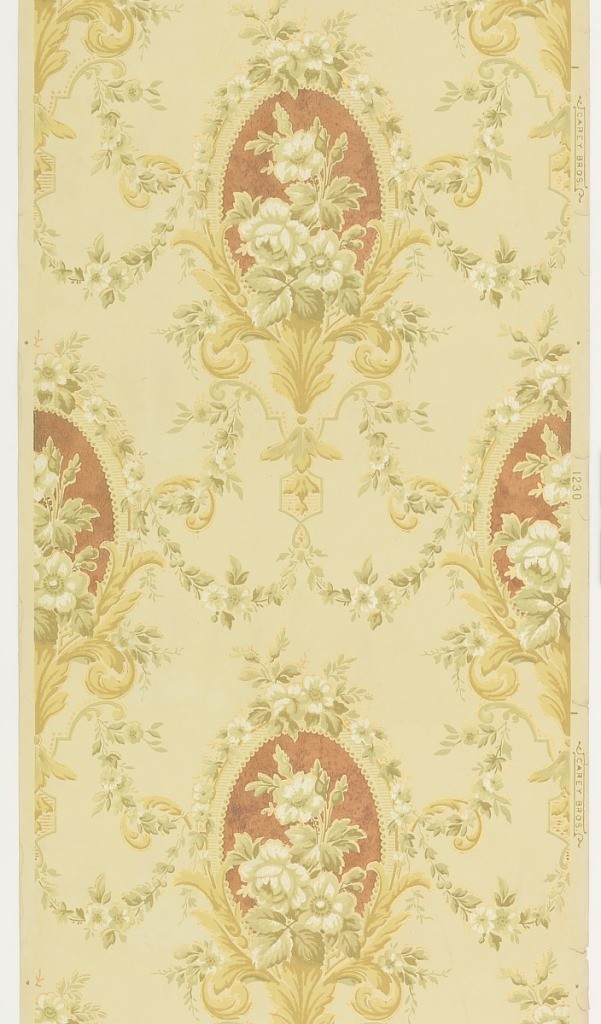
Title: Sidewall
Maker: Carey Bros. W.P. Mfg. Co., Philadelphia, Pennsylvania, founded 1882
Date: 1905–1915
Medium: Machine-printed paper, textured, liquid mica
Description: Floral bouquet set within a metallic copper oval, like a cameo, with border of strund beads. A floral swag hangs down from top. The different ovals are connected by more floral swags. Printed on a tan or light yellow ground.